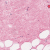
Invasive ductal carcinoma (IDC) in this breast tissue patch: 0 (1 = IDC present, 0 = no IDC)